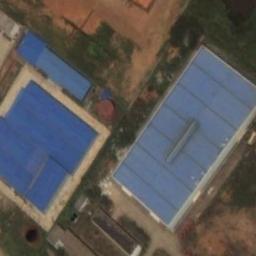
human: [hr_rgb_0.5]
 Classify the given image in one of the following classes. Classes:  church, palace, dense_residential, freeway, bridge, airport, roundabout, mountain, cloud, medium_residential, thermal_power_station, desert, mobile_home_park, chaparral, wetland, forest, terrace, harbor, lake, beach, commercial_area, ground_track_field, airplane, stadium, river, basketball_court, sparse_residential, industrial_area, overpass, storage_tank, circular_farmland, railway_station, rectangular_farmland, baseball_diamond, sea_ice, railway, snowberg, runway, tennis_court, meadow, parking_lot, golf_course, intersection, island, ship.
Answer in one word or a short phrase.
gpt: industrial_area